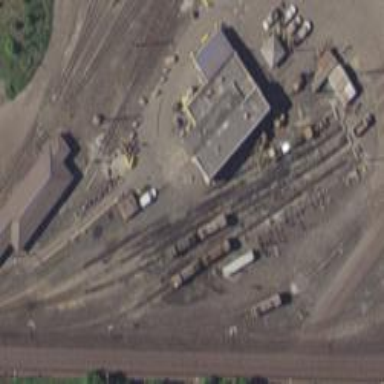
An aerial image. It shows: Railway spur service.